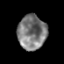
Tissue: prostate
Cell type: T cells
Senescence score: 0.2927
Nuclear area (px): 969
Mean DAPI intensity: 122.729